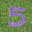
Label: 5